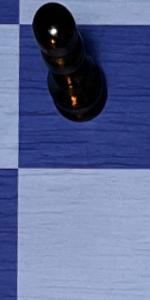
Label: Empty